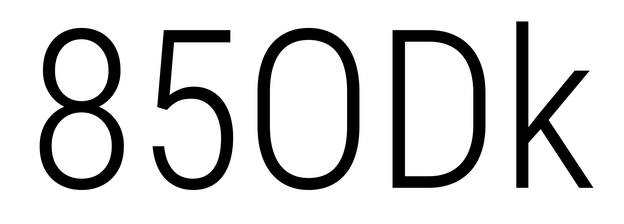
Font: Roboto_Condensed_Light